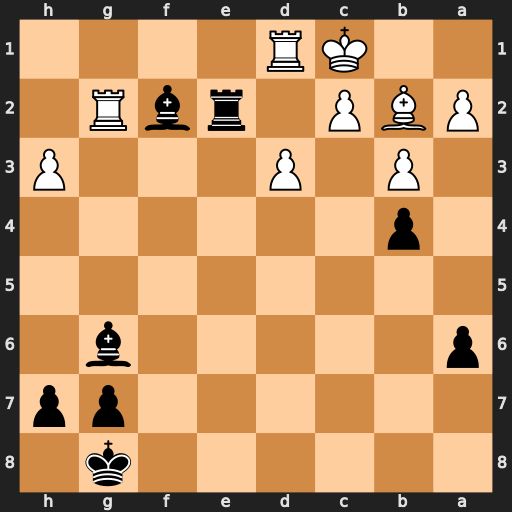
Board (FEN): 6k1/6pp/p5b1/8/1p6/1P1P3P/PBP1rbR1/2KR4
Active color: b
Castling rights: -
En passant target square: -
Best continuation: Be3+ Kb1 Rxg2